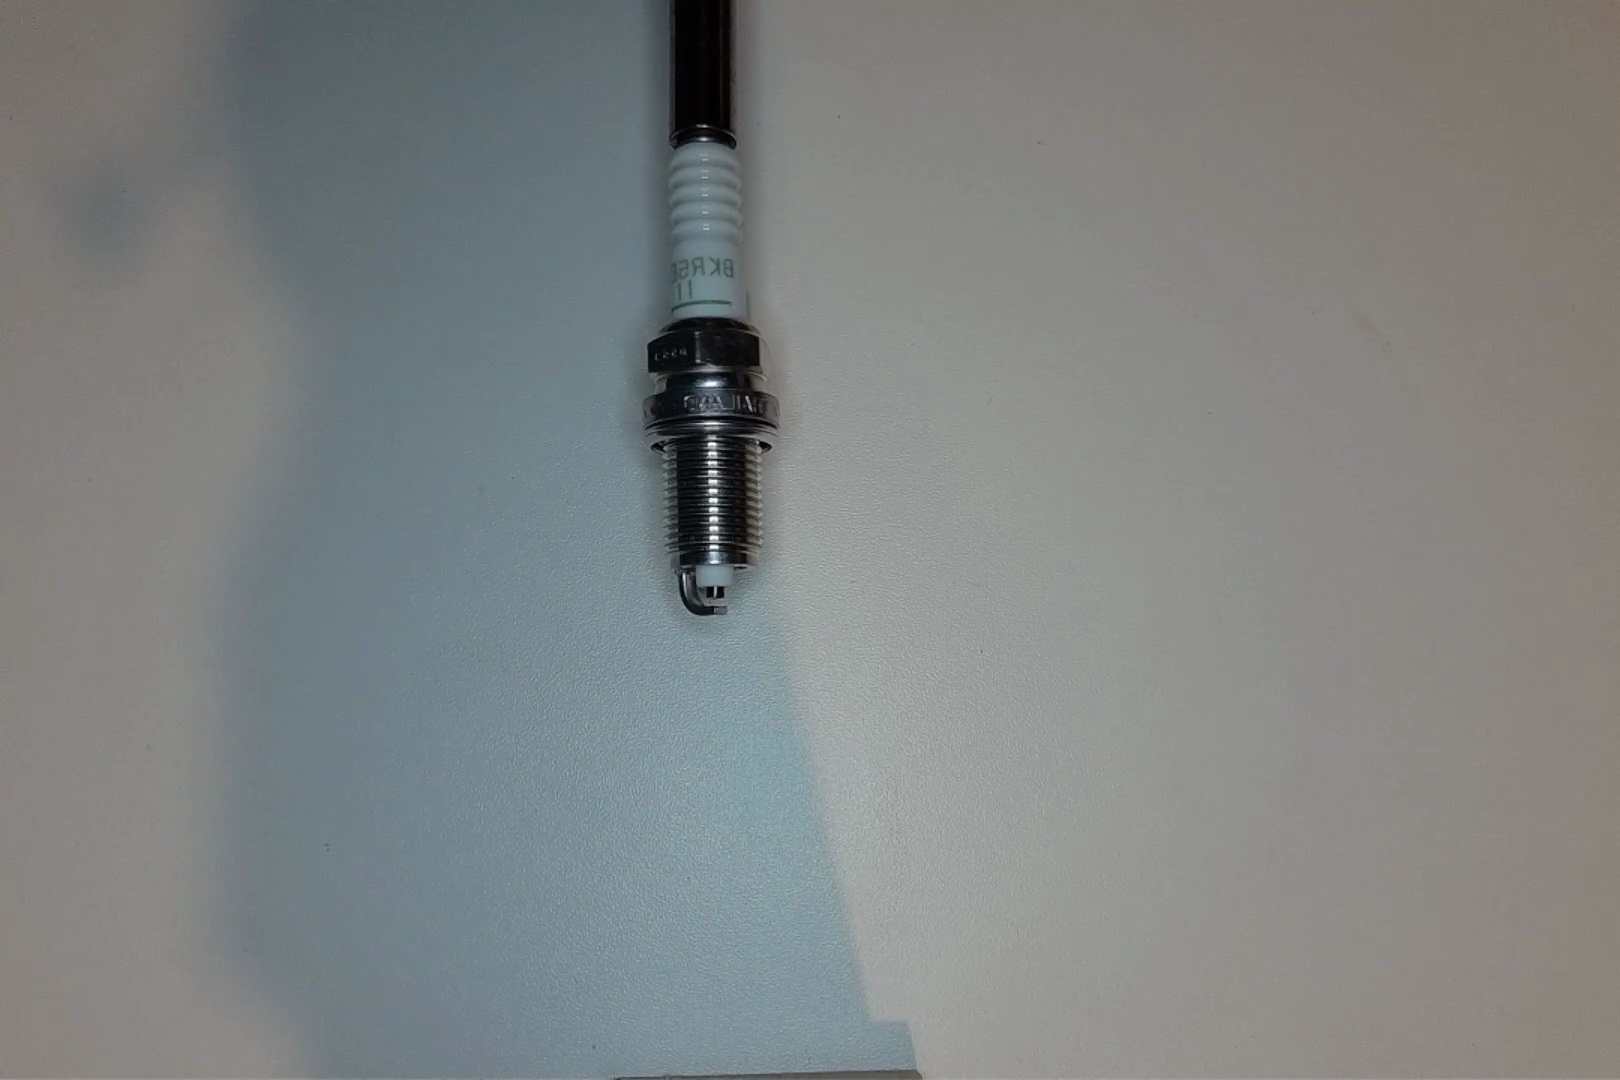
Label: no anomaly